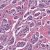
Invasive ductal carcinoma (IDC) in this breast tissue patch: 1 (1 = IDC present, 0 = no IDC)